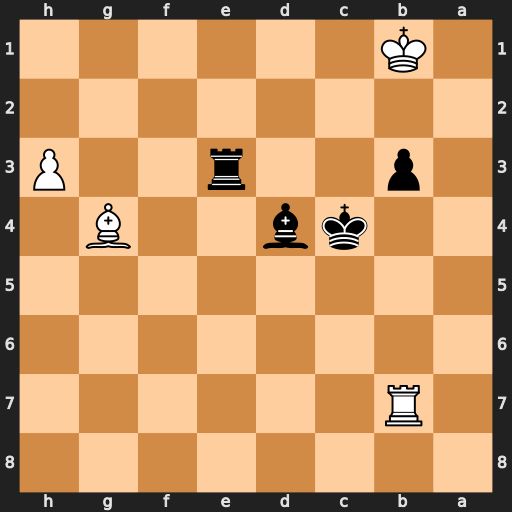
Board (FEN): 8/1R6/8/8/2kb2B1/1p2r2P/8/1K6
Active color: b
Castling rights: -
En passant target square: -
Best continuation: Re1+ Bd1 Rxd1#